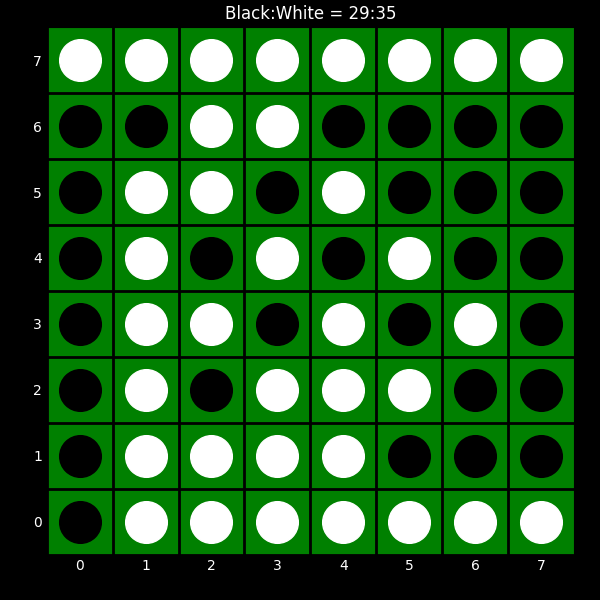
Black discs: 29
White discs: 35